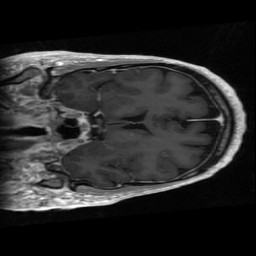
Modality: T1w
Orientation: coronal
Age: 57
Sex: male
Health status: ill